Field crop: tomato
Growth stage: 2
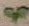
Species: solanum